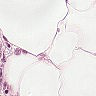
Metastatic tissue present: no